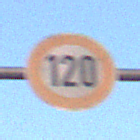
Verkehrszeichen: Geschwindigkeit120
Umgebung: Outdoor, Urban
Tageszeit: SunriseSunset
Wetter: Clear
Licht: Natural
Jahreszeit: NotSpecified
Kontrast: MediumContrast